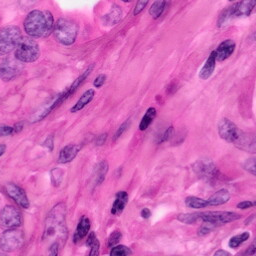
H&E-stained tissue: Pancreatic